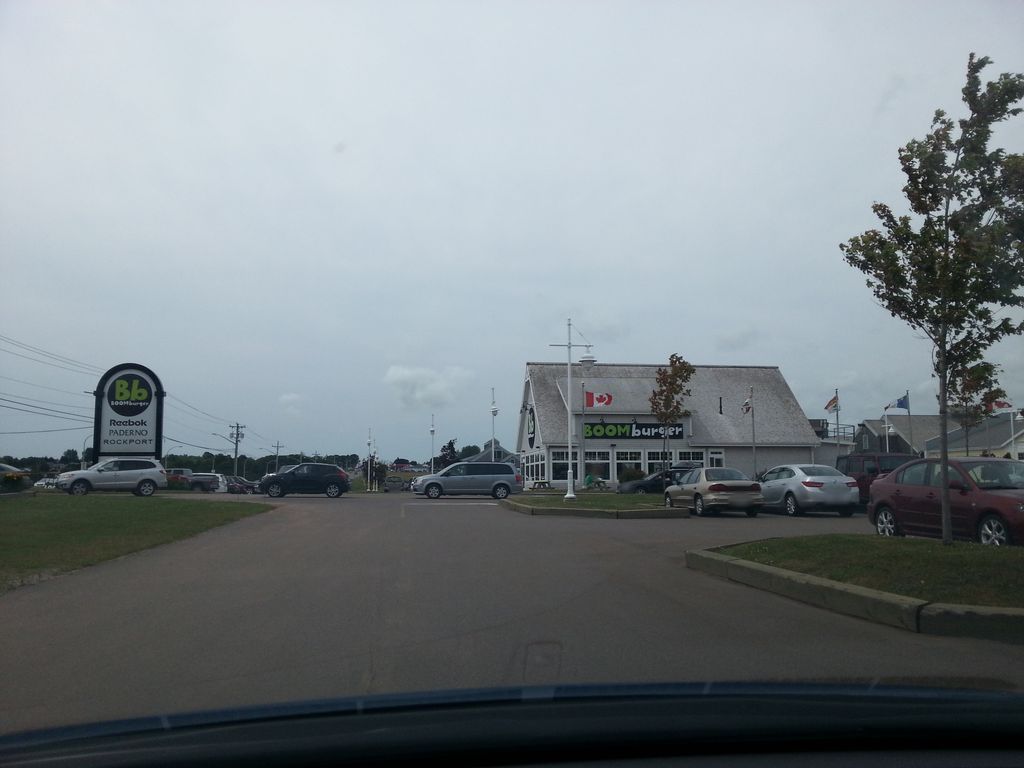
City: charlottetown